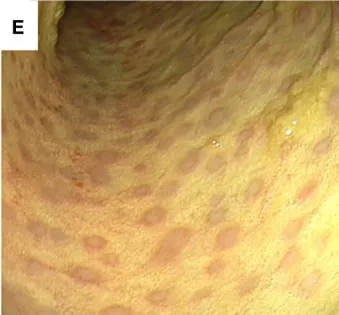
Endoscopic findings at diagnosis and after treatment of patients. Indicate those of patient 2, and . (F) Indicates findings after prednisolone (PSL) treatment.
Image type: endoscopy (gi_endoscopy)